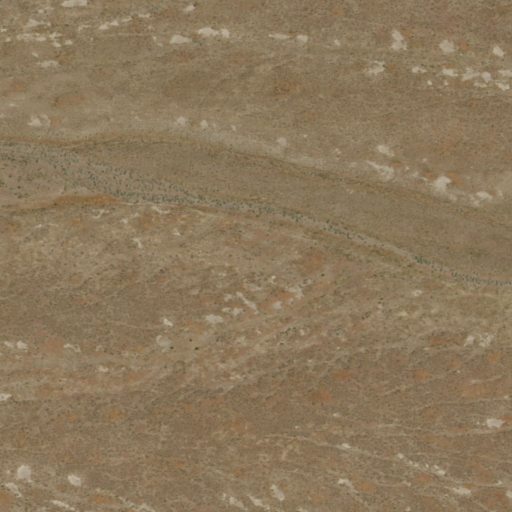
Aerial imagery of valley in Nevada named Havilah Gulch containing only shrub